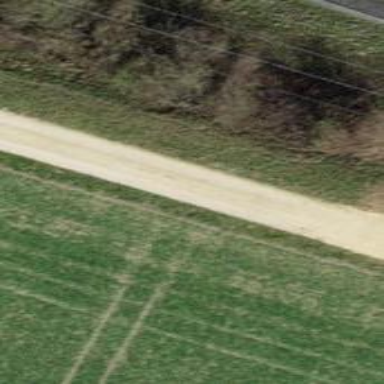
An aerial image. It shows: Gravel track with grade 2 quality.